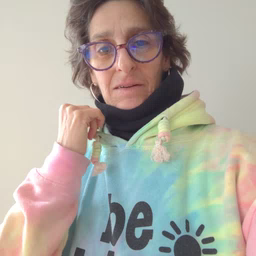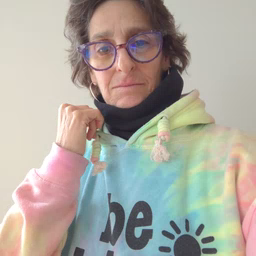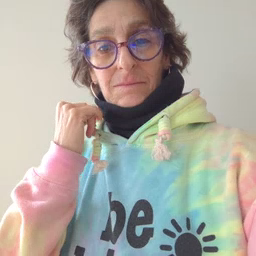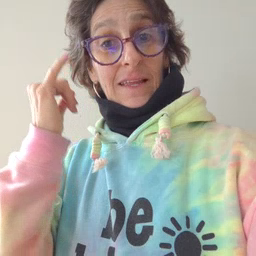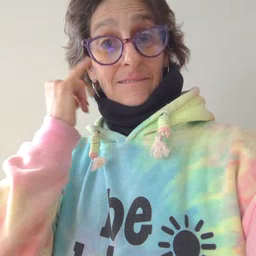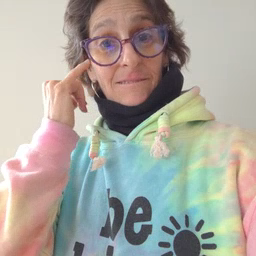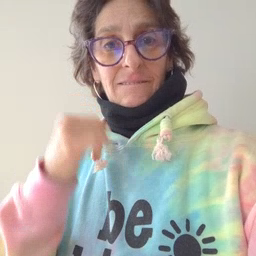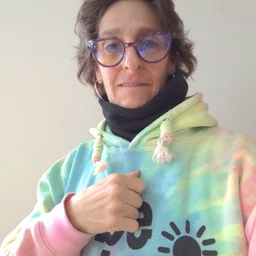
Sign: if